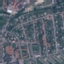
Land use / land cover class: Residential